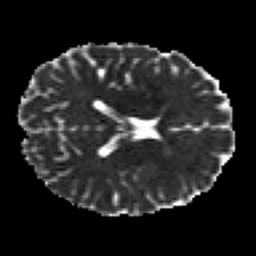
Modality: MD
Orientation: axial
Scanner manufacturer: siemens
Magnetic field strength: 3 T
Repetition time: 7.8 s
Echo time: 0.09 s